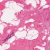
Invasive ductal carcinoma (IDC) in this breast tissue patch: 0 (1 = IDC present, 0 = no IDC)